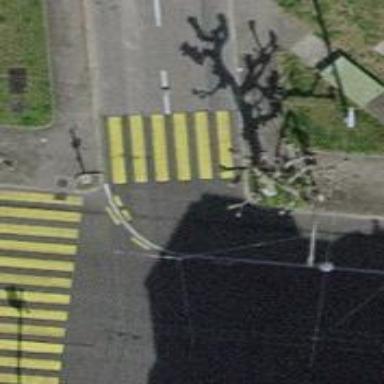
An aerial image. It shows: Crossing with traffic signals.